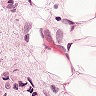
Metastatic tissue present: yes